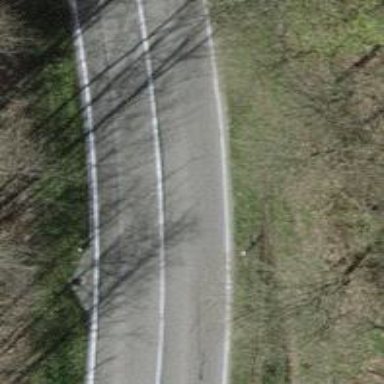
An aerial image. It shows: Secondary road with asphalt surface.